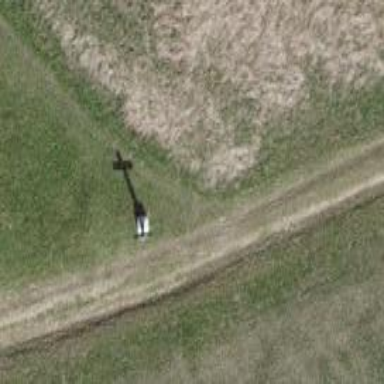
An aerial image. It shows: Historic wayside cross.